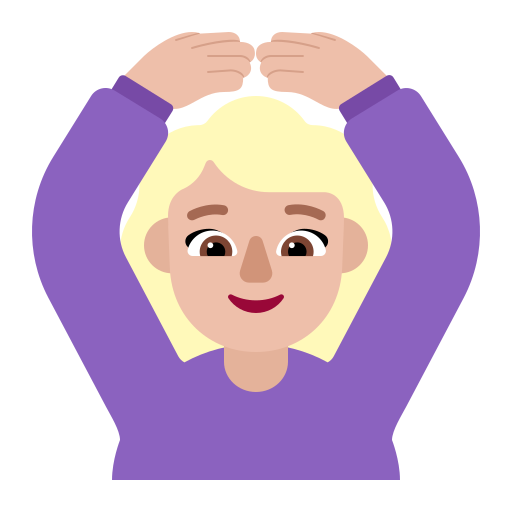
woman gesturing ok flat  light